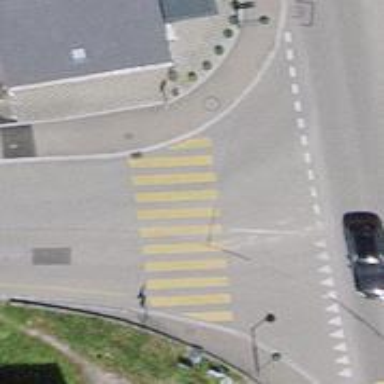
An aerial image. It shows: Zebra crossing on the road.